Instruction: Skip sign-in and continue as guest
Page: checkout
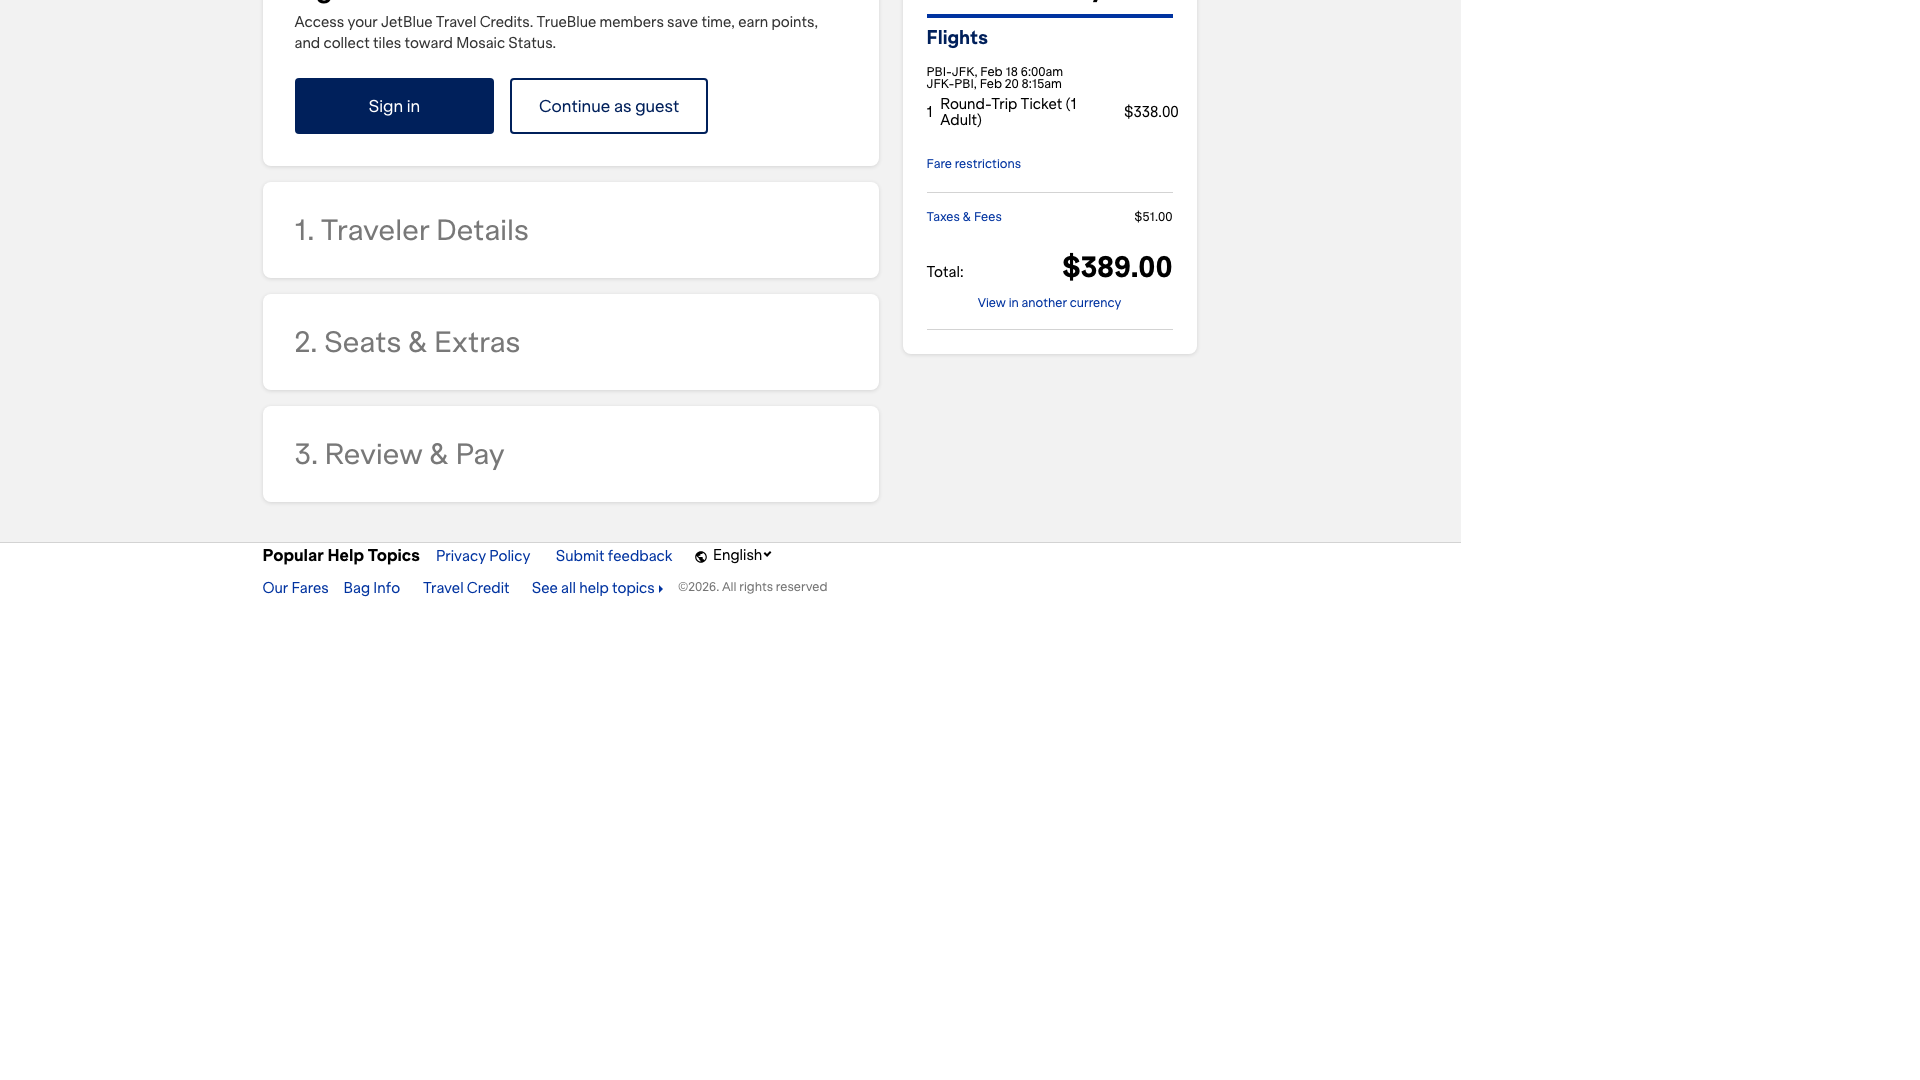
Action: click